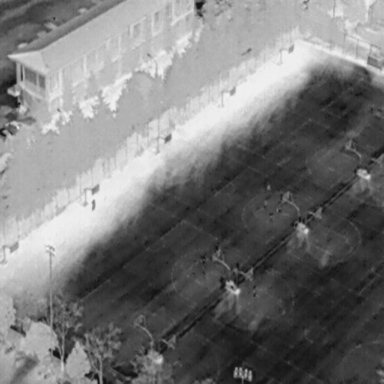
There are 15 objects shown in the infrared image, including two Cars, and 13 People.